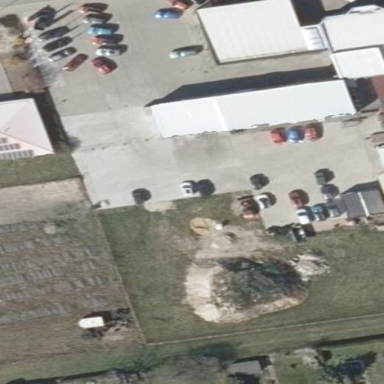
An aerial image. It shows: Shop that sells cars.